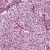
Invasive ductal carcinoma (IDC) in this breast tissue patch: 1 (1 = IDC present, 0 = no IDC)